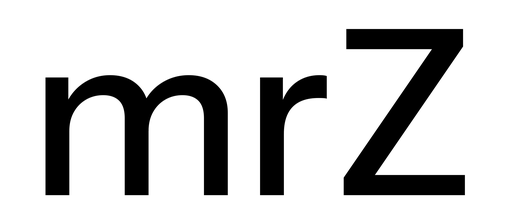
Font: InstrumentSans_Medium